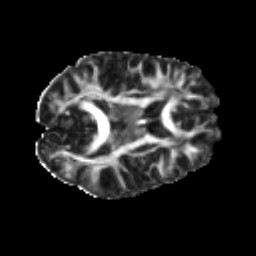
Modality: FA
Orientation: axial
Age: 23
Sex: female
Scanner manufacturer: ge
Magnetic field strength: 3 T
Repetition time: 7.8 s
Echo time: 0.0606 s